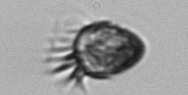
Label: Ciliophora